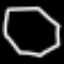
Label: octagon